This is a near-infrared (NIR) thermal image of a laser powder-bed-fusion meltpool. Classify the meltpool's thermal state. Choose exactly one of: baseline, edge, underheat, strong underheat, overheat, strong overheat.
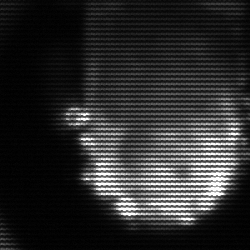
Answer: baseline